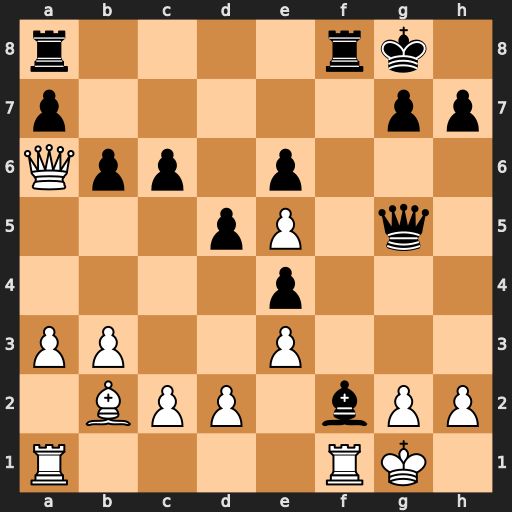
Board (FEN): r4rk1/p5pp/Qpp1p3/3pP1q1/4p3/PP2P3/1BPP1bPP/R4RK1
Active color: w
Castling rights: -
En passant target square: -
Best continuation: Rxf2 Rxf2 Kxf2 Rf8+ Kg1